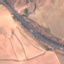
Land use / land cover: Highway